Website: slack
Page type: billing-address
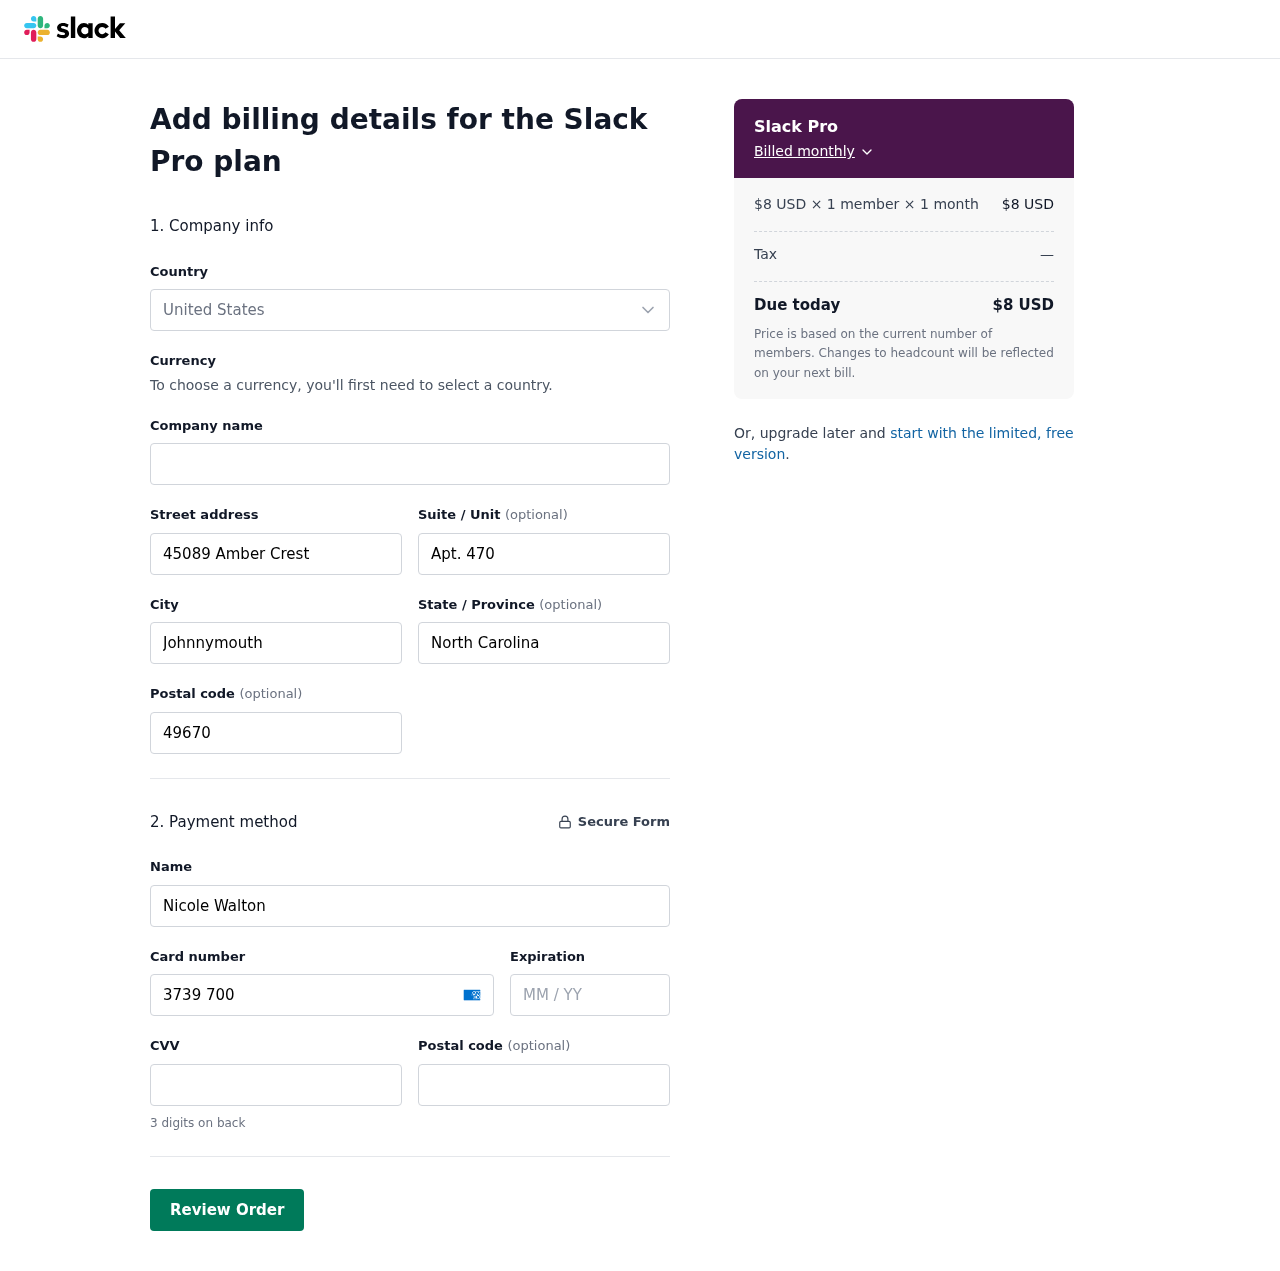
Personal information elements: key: PII_CARD_CVV
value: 8650
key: PII_CARD_EXPIRY
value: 10/30
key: PII_CARD_NUMBER
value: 3739 7004 6217 710
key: PII_CITY
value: Johnnymouth
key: PII_COUNTRY
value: United States
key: PII_FULLNAME
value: Nicole Walton
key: PII_POSTCODE
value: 49670
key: PII_POSTCODE2
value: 48215
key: PII_STATE
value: North Carolina
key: PII_STREET
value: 45089 Amber Crest
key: PII_STREET2
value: Apt. 470
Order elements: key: ORDER_PLAN_PRICE
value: $8 USD
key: ORDER_NUM_MEMBERS
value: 1 member
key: ORDER_NUM_MONTHS
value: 1 month
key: ORDER_SUBTOTAL
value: $8 USD
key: ORDER_TAX
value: —
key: ORDER_TOTAL
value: $8 USD